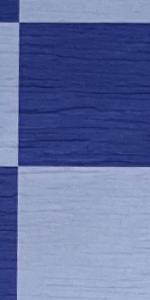
Label: Empty